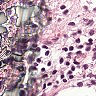
Metastatic tissue present: no